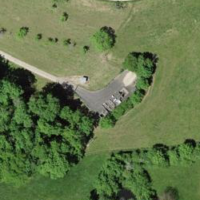
EUNIS habitat code: 25
Species observed at this site:
Eristalis tenax
Theromyzon tessulatum